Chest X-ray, AP view. Patient: 38 years old, sex M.
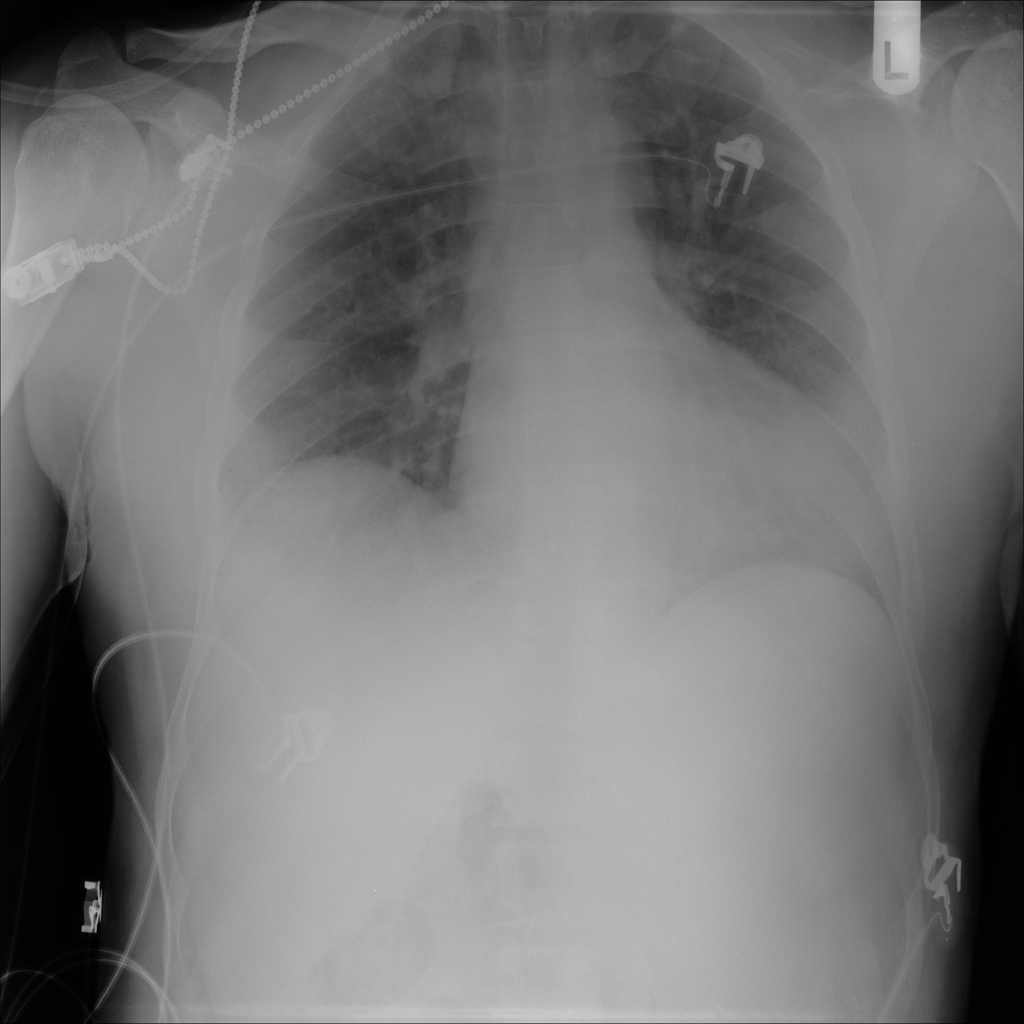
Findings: No Finding